Interaction volume radius: 10 \u00c5
Interaction volume height: 15 \u00c5
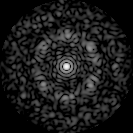
Disorder parameter: 0.7528